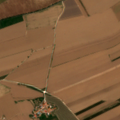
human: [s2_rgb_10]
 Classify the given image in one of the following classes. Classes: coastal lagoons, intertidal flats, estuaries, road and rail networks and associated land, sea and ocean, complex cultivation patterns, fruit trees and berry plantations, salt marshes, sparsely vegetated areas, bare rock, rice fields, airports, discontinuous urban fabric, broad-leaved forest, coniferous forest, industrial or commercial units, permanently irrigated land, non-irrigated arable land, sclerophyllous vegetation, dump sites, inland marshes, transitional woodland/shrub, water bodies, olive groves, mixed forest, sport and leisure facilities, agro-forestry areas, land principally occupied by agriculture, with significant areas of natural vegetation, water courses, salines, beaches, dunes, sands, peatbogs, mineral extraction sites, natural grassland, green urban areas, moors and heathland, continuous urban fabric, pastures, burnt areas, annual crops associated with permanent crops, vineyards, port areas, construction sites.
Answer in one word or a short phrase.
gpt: permanently irrigated land, complex cultivation patterns